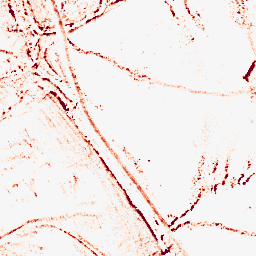
Category: morphological
Decomposition family: morphological_ellipse
Decomposition parameters: operation: opening
width: 5
height: 5
Upsampling method: regularized
Upsampling parameters: scale: 2
lambda_reg: 0.001
Upsampling scale: 2